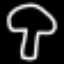
Label: mushroom